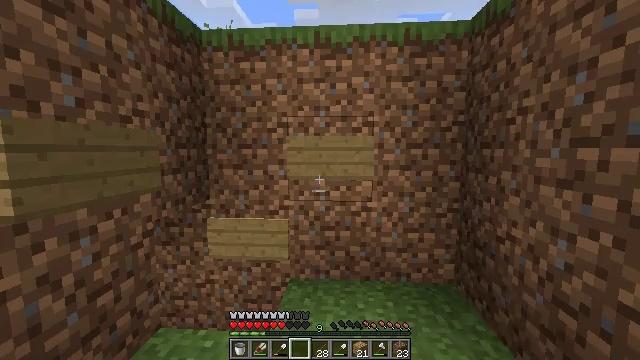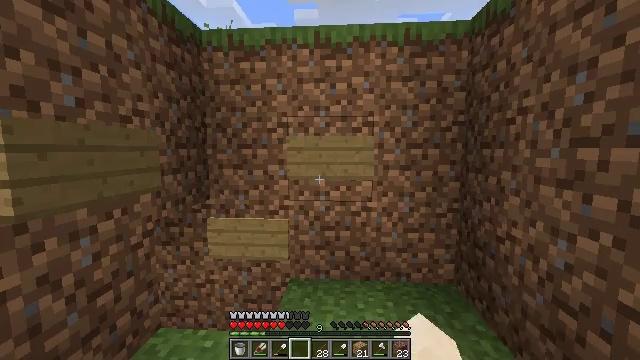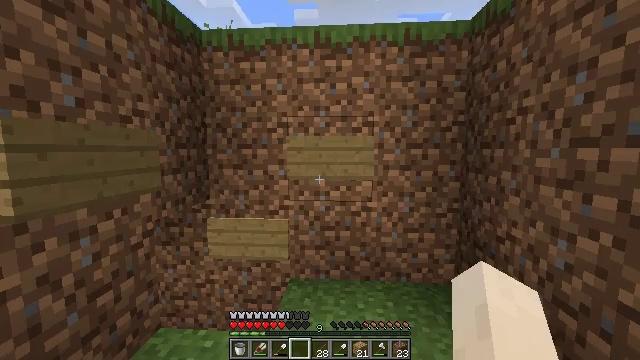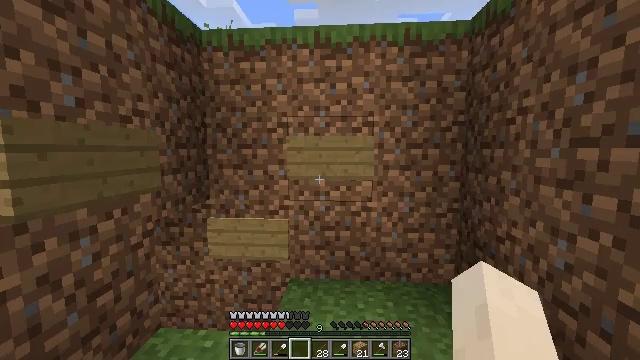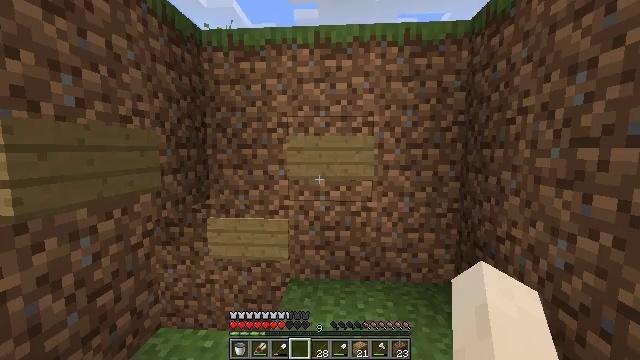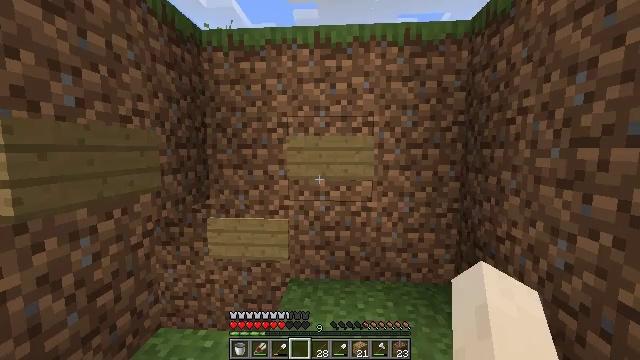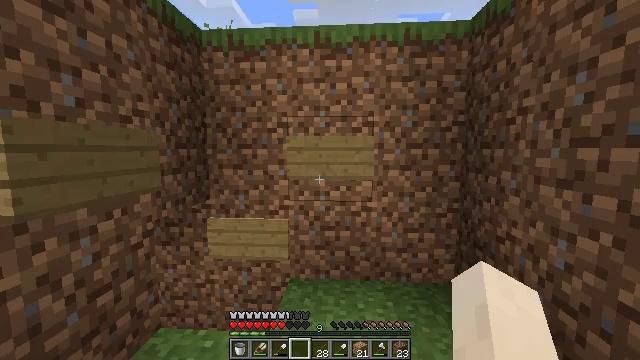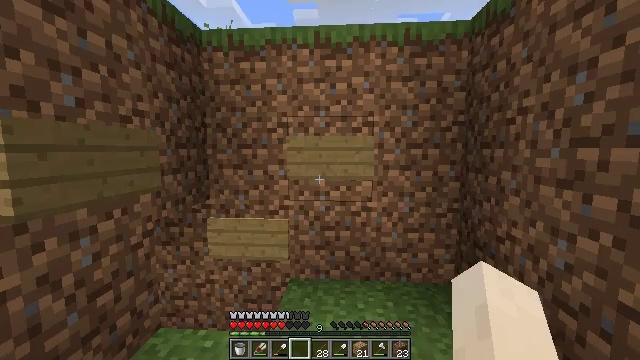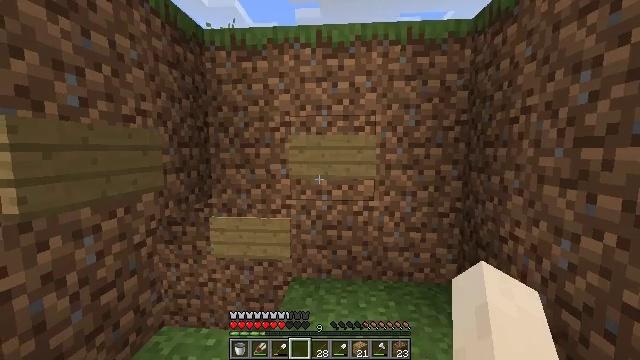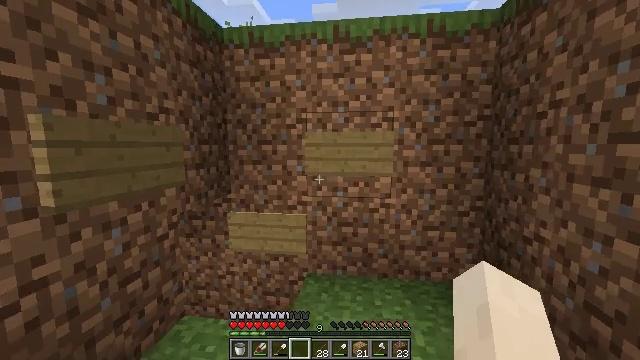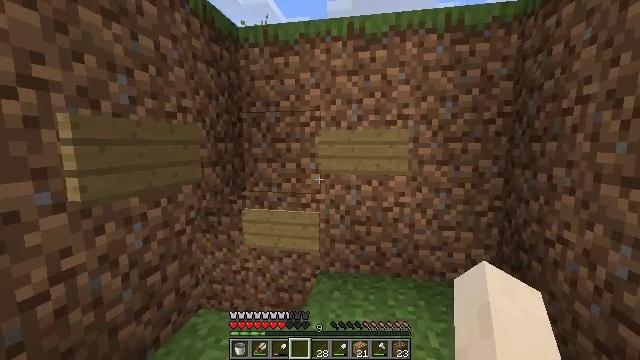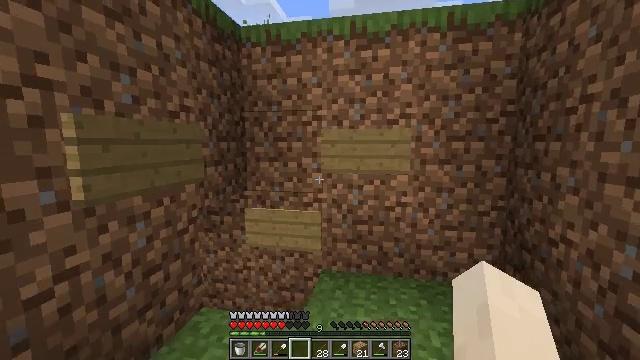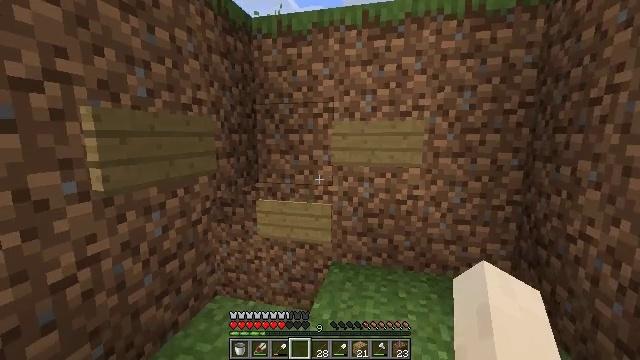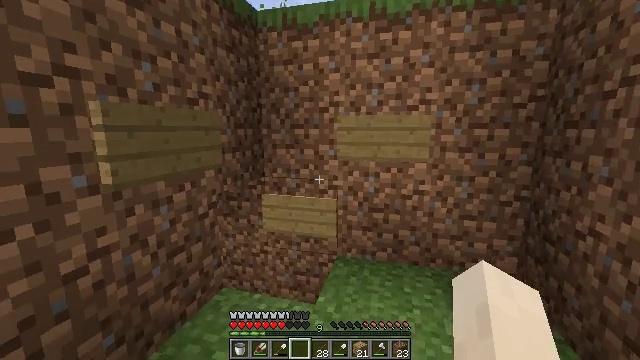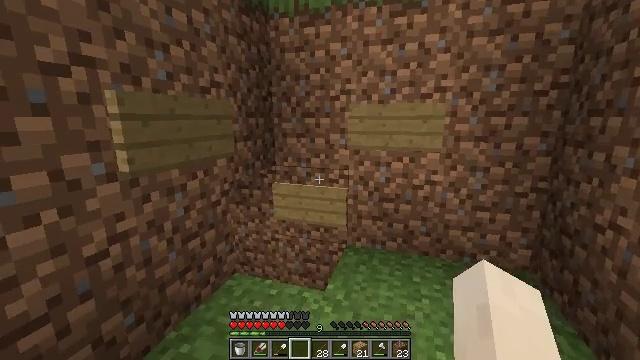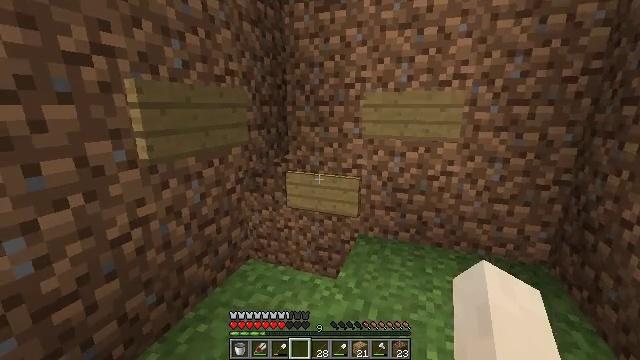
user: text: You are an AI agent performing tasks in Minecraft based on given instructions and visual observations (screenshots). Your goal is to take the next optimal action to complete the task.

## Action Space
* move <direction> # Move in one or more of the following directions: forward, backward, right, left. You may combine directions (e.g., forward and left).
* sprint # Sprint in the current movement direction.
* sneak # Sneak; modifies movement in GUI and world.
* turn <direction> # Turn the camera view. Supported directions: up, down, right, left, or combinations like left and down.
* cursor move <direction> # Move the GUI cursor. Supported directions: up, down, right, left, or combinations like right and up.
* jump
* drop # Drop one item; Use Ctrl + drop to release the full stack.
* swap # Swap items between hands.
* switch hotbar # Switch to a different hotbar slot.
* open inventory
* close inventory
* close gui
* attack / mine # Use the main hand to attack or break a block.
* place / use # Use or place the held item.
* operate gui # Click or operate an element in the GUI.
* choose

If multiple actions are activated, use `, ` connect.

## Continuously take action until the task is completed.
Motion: motion action
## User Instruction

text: Craft glass in the furnace from sand.
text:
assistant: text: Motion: no_op
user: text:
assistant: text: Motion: no_op
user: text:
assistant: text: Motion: no_op
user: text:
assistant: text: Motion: no_op
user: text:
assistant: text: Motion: no_op
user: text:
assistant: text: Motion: no_op
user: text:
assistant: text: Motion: no_op
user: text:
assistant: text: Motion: no_op
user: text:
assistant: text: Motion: turn left
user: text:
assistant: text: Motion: turn left
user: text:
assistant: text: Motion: no_op
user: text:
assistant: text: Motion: turn left and down
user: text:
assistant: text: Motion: turn left and down
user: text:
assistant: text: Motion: turn left and down
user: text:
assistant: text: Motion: turn left and down
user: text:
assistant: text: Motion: move forward and move right, turn left and down
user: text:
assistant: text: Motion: move forward and move right, turn left and down
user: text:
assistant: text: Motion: move forward and move right, turn left and down
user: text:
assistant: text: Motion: move forward and move right, turn left and down
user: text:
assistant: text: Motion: move forward and move right, turn left
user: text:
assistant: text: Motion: move forward and move right, turn left and down
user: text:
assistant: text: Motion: move forward and move right, turn left and down
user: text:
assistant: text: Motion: move forward and move right, turn left and down
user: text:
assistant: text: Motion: move forward and move right, turn left and down
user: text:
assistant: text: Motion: move forward, turn left and down
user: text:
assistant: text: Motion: move forward, turn left and down
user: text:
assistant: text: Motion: move forward, turn left
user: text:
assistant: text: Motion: move forward, turn left and down
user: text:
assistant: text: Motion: move forward, turn left
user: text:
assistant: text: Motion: move forward, turn left and down